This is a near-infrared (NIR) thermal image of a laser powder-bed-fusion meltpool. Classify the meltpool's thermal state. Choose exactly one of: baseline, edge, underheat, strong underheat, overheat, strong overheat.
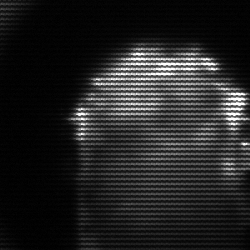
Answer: baseline